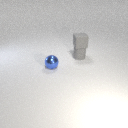
small gray rubber cube above small gray rubber cylinder